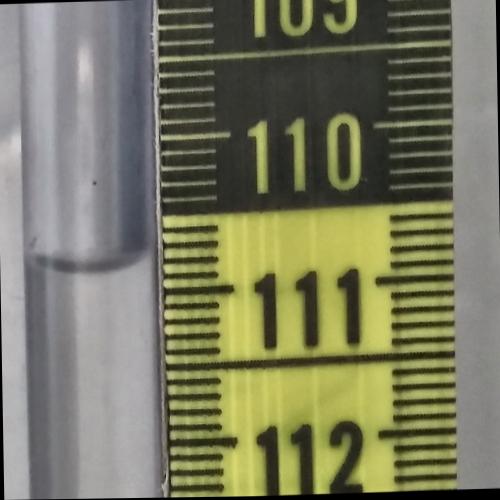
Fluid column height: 110.8 cm